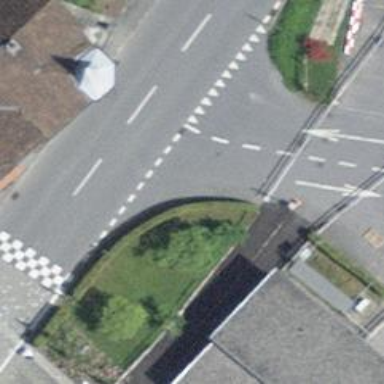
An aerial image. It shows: Hedge acting as barrier.